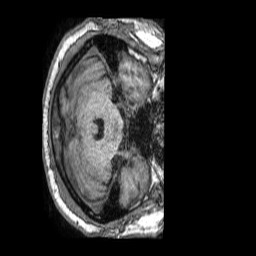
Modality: T1w
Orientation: axial
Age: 64
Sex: male
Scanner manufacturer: philips
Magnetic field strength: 1.5 T
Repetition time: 0.007141 s
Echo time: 0.003228 s